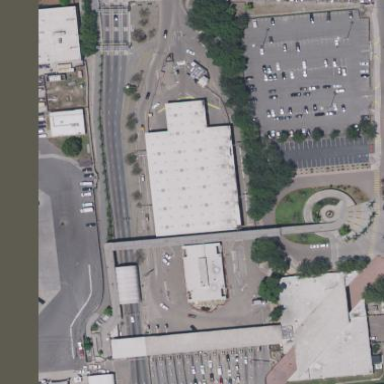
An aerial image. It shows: Building designated for vehicle inspection.